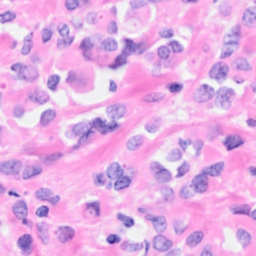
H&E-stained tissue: Breast